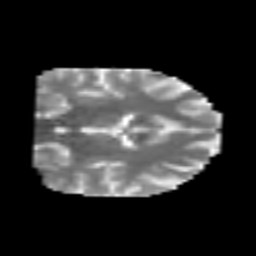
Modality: MD
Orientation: coronal
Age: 25
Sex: male
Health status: healthy